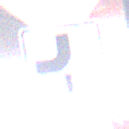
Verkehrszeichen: VerlaufVorfahrtsstrasse7
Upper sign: Stop
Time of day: Midday
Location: Roofed (Special)
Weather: Overcast
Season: NotSpecified
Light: Natural